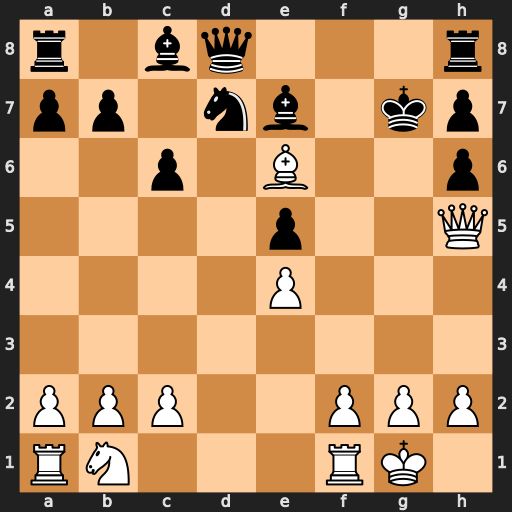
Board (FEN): r1bq3r/pp1nb1kp/2p1B2p/4p2Q/4P3/8/PPP2PPP/RN3RK1
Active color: w
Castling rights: -
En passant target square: -
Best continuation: Qf7#